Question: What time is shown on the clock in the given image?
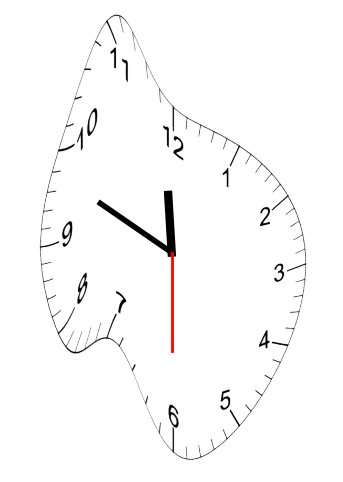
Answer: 11:48:30